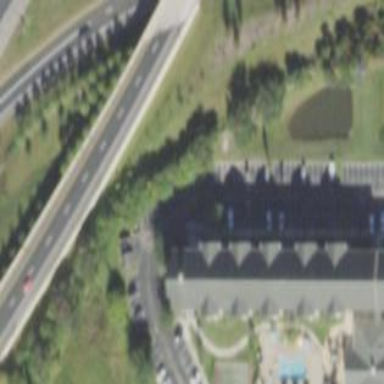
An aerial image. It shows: Hotel building.